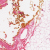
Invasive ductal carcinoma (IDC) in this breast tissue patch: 0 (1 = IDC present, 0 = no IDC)